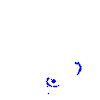
Particle: proton